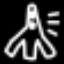
Label: The Eiffel Tower